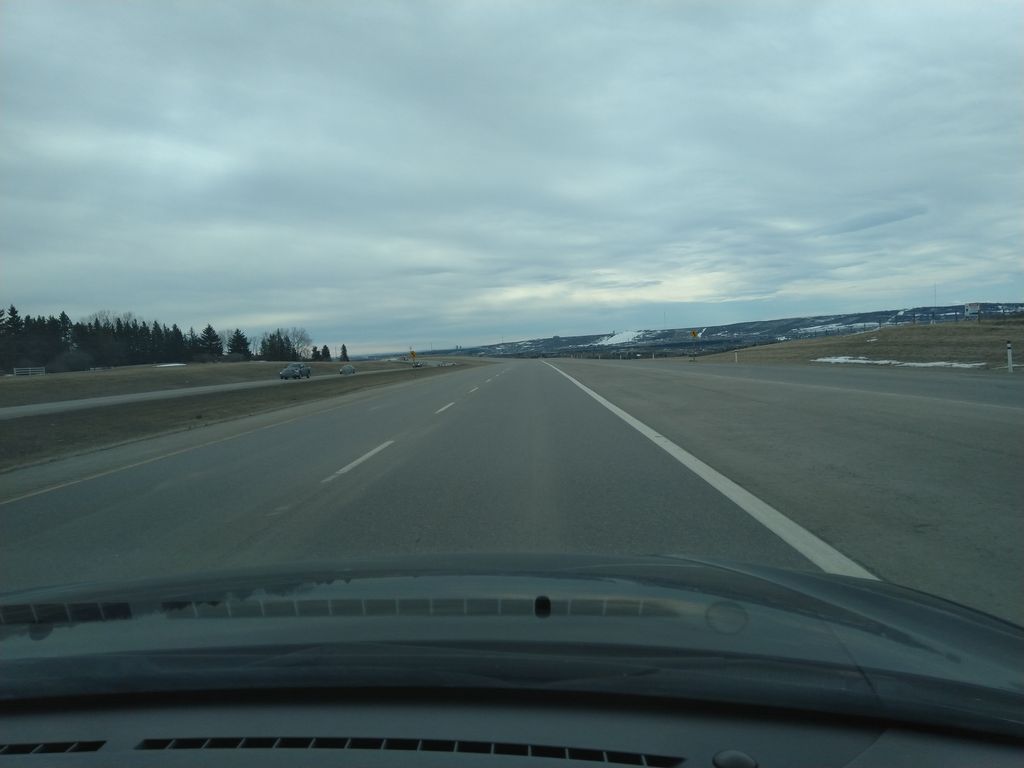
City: calgary